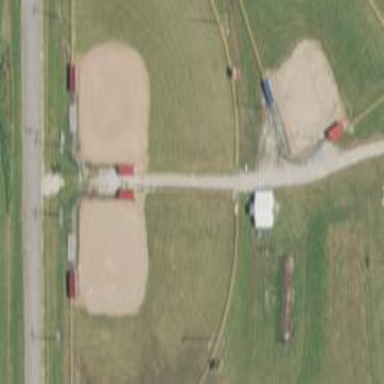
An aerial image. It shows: Baseball pitch for leisure land.